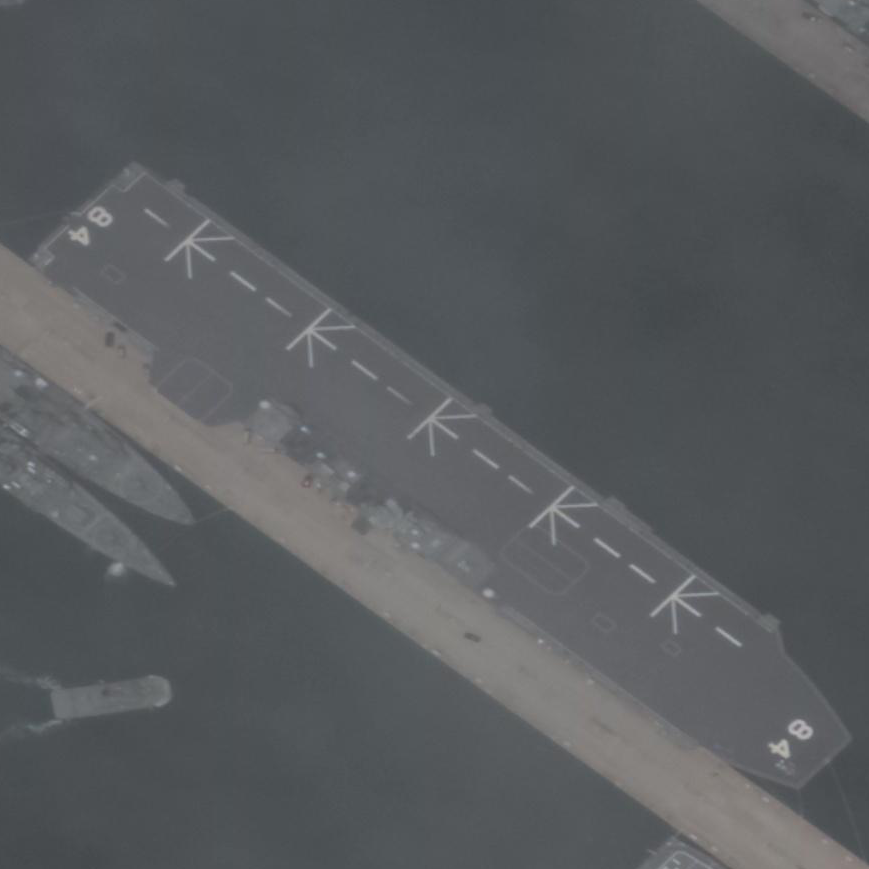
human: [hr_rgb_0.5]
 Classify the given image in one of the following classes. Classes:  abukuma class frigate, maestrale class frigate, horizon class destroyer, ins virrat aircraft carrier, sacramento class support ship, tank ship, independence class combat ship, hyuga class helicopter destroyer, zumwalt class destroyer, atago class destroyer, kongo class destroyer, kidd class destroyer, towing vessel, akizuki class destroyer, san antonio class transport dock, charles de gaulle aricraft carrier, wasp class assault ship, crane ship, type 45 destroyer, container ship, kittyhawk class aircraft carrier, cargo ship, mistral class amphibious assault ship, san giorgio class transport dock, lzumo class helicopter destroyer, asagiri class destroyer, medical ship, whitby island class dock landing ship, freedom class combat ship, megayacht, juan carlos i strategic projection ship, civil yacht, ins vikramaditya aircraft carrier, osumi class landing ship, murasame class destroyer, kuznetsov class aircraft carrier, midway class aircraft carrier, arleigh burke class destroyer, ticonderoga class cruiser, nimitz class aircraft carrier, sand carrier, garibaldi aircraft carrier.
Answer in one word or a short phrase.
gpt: Lzumo class helicopter destroyer